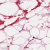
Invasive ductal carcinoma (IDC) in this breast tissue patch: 0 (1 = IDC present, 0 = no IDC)